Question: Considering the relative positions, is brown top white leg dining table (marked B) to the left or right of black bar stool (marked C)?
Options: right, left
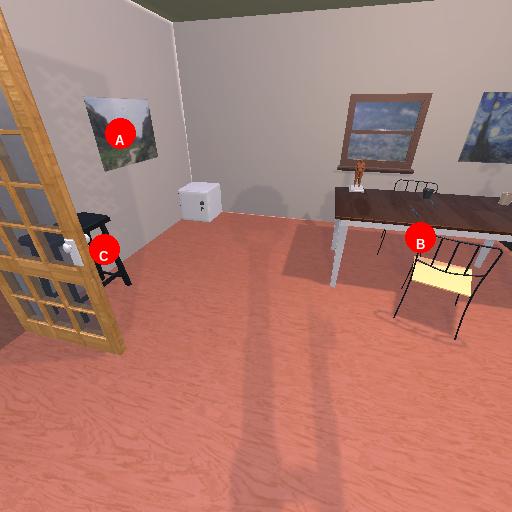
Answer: right